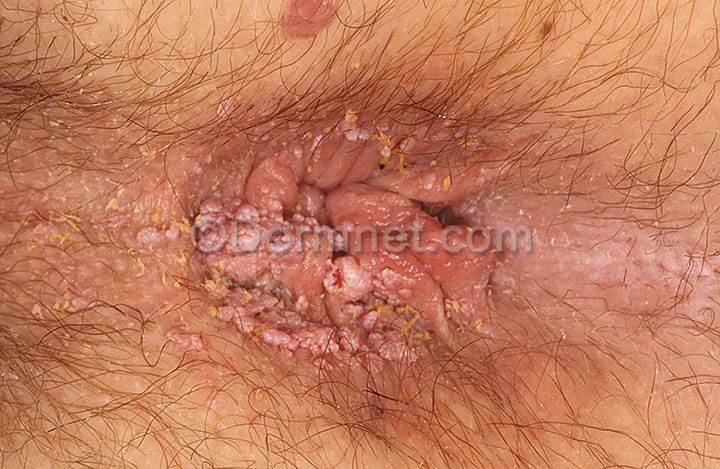
Disease: Herpes HPV and other STDs Photos